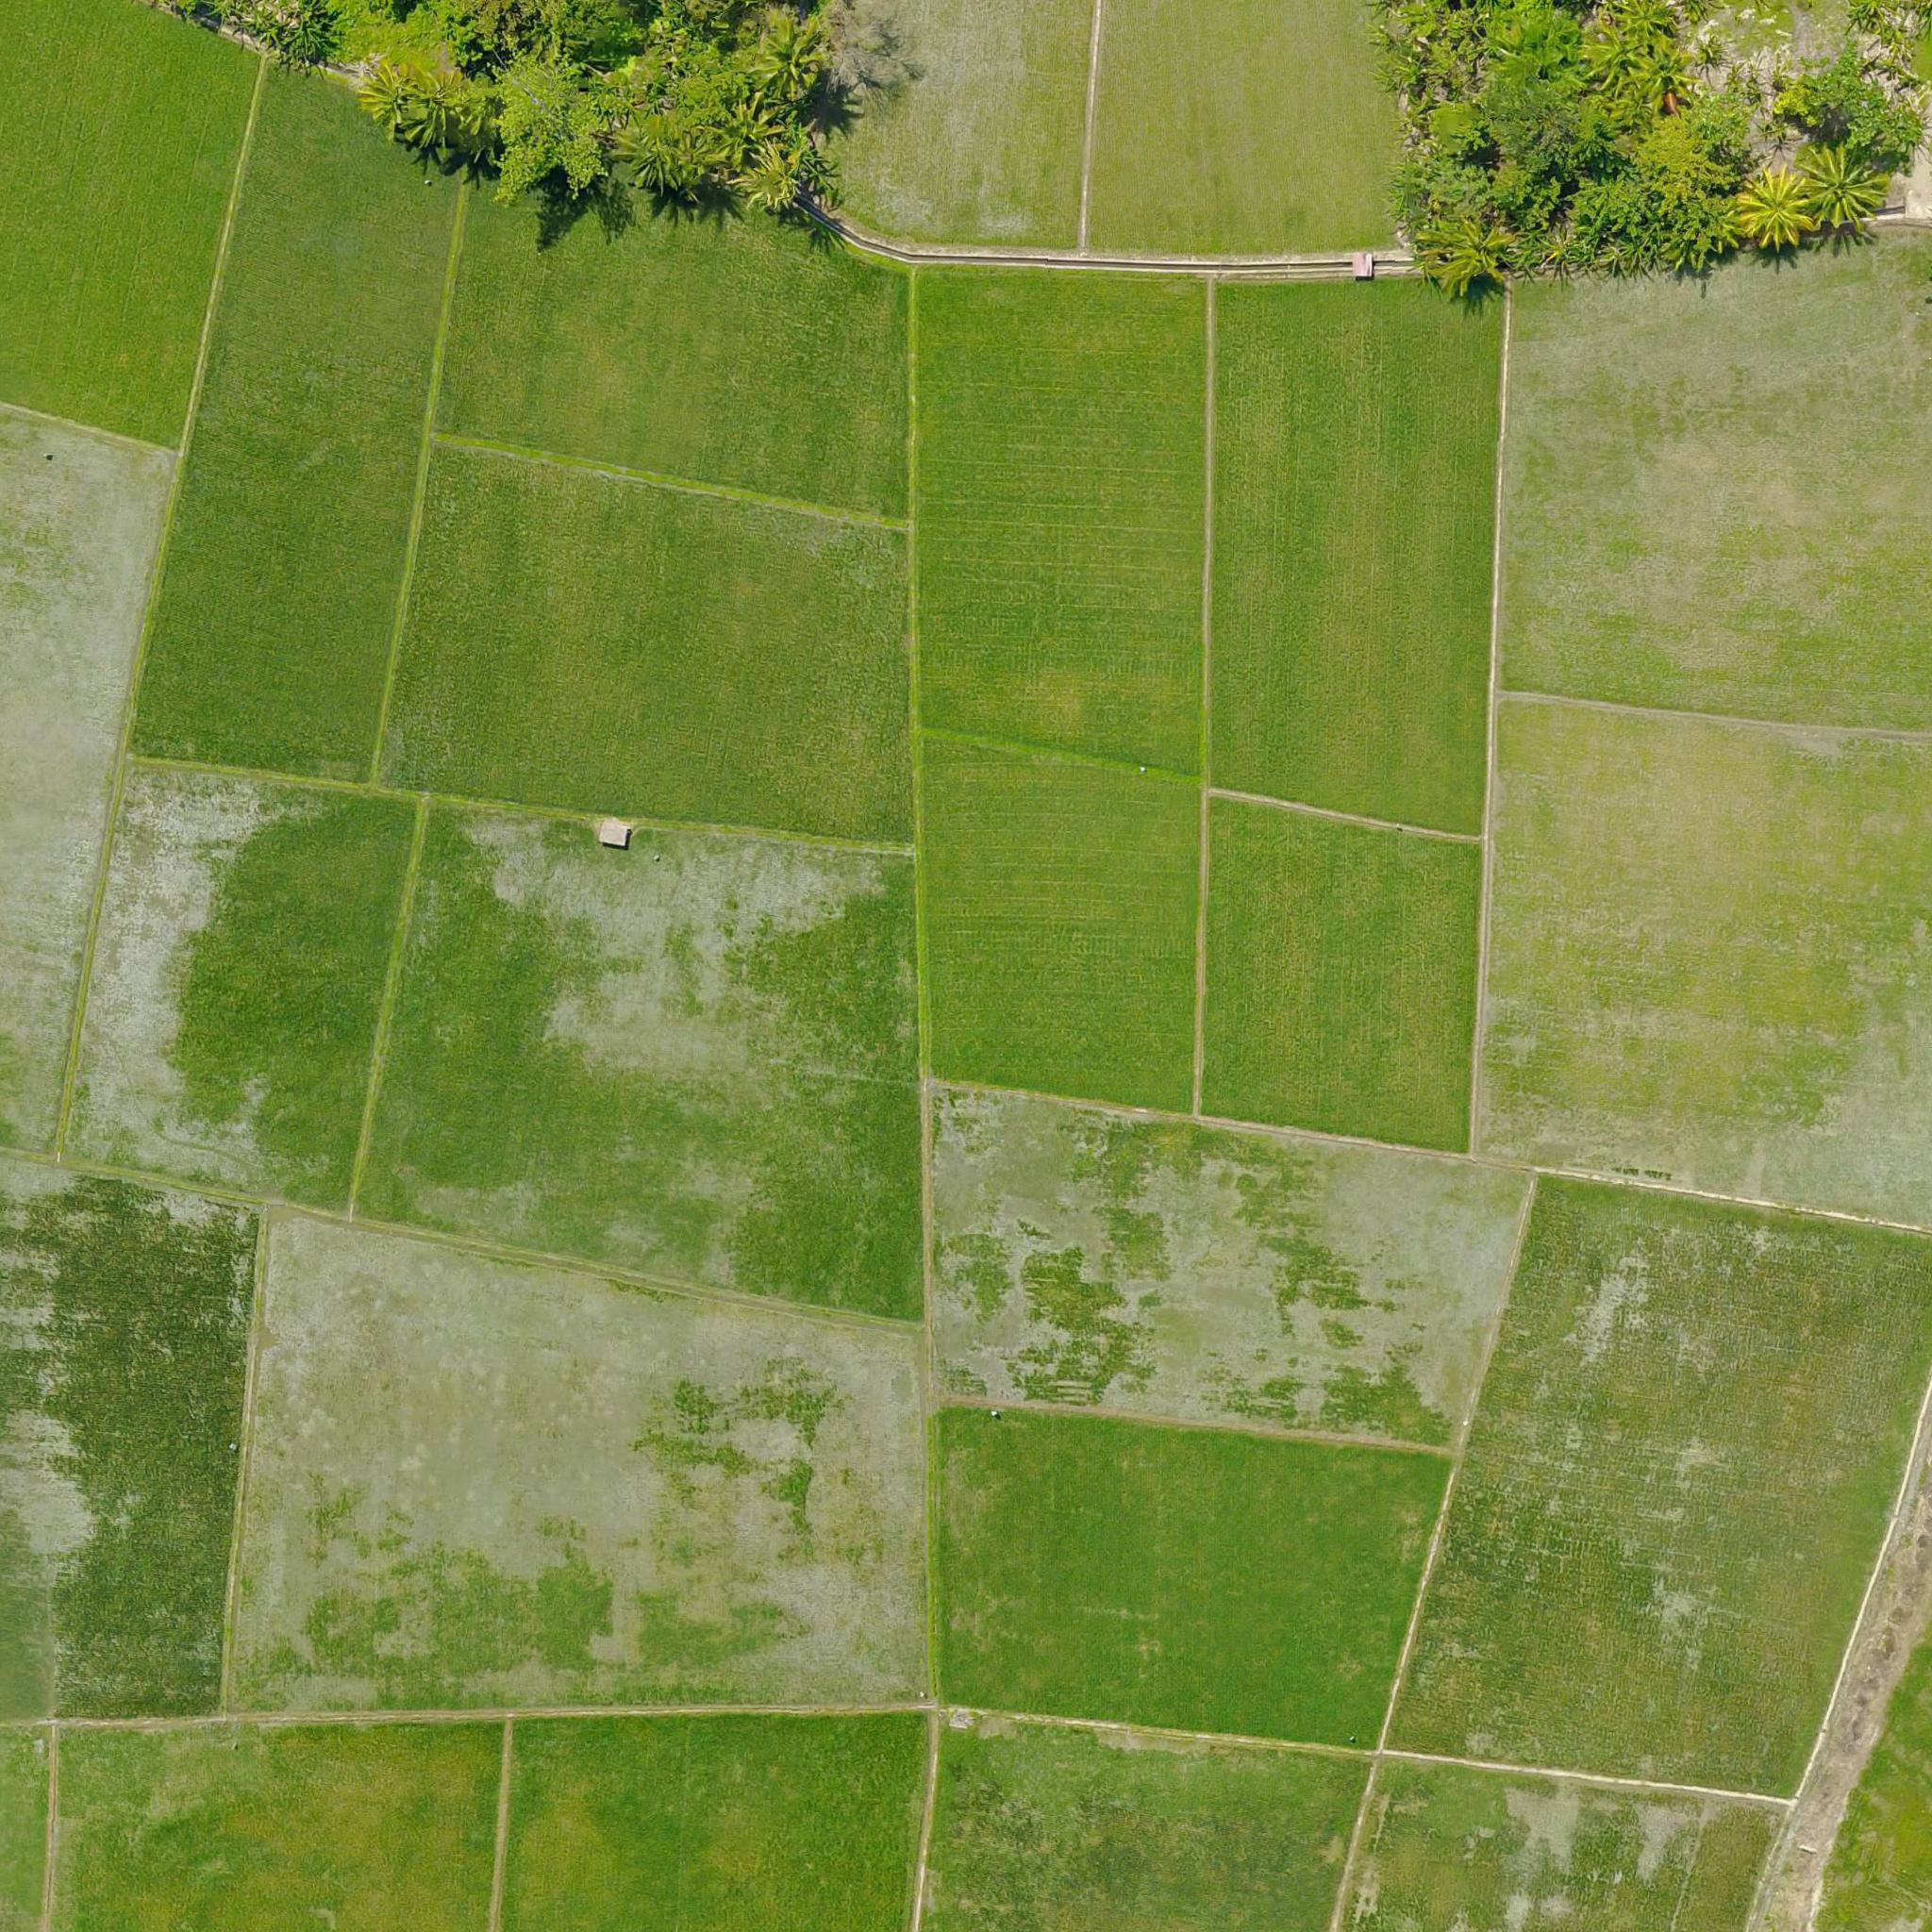
Biome: Sulawesi lowland rain forests